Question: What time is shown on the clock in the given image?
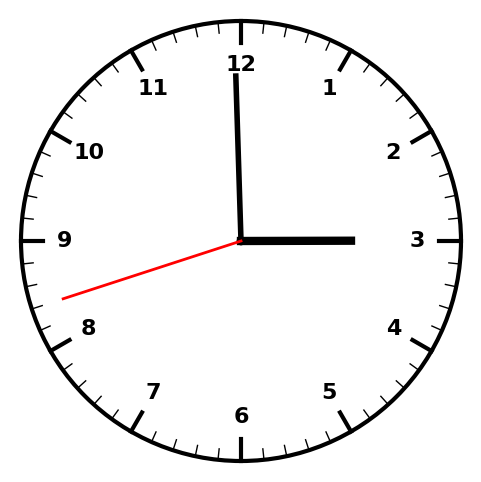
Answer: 02:59:42